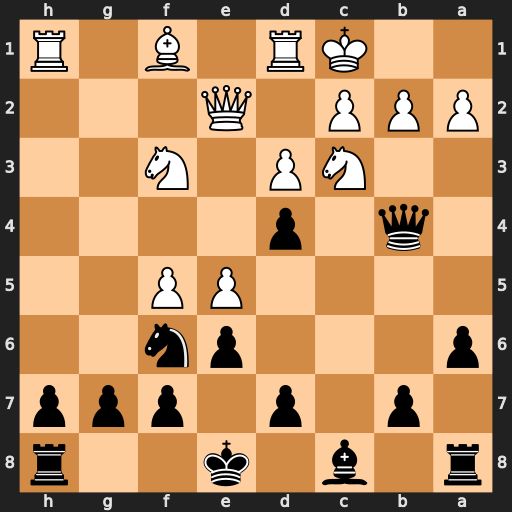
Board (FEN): r1b1k2r/1p1p1ppp/p3pn2/4PP2/1q1p4/2NP1N2/PPP1Q3/2KR1B1R
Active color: b
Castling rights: kq
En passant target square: -
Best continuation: dxc3 bxc3 Qa3+ Kd2 Nd5